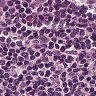
Metastatic tissue present: no